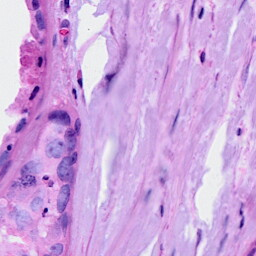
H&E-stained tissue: Breast